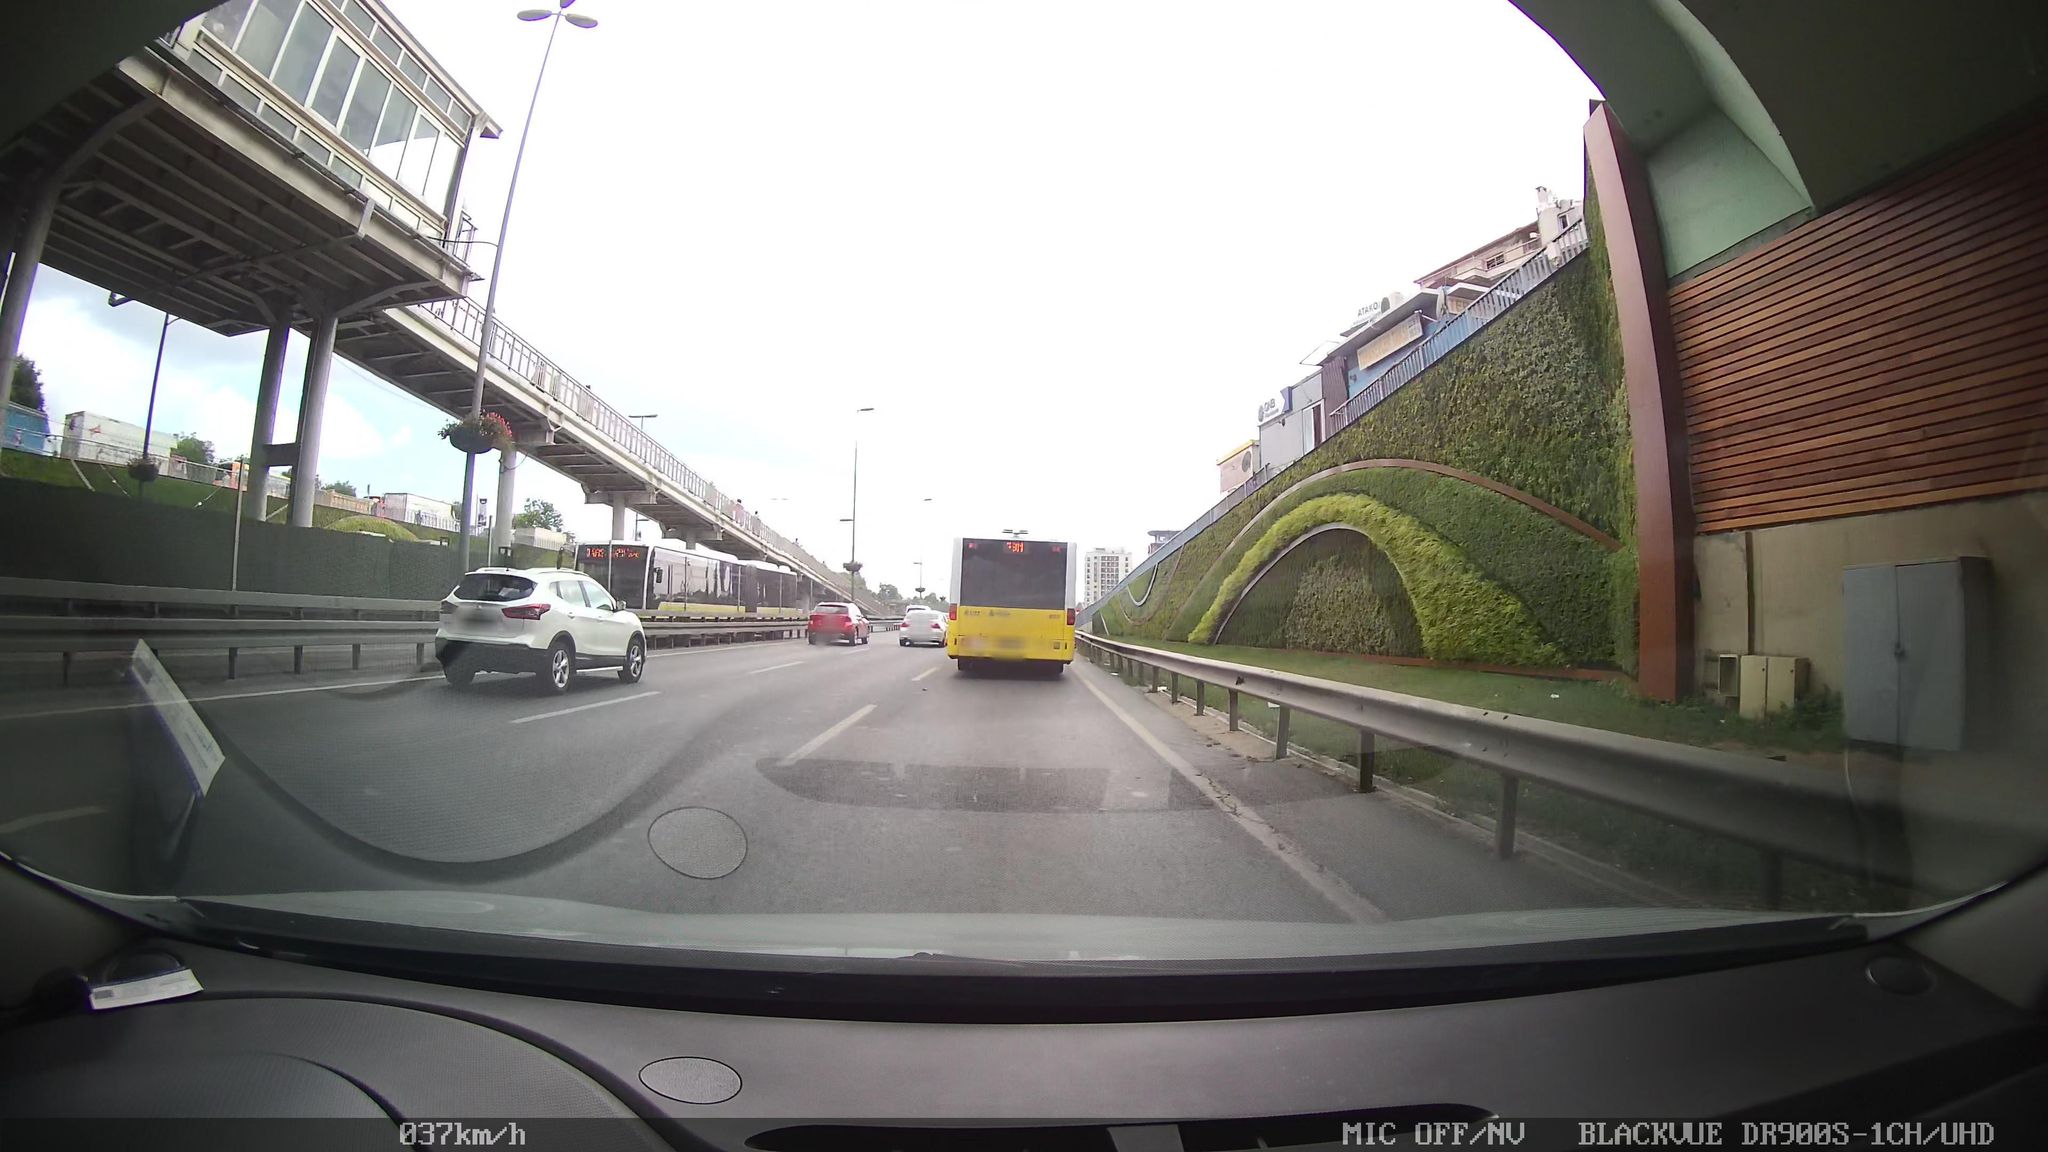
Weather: cloudy
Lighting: day
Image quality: good
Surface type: driving surface
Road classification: residential
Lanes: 3.0
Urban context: urban centre
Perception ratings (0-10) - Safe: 4.32, Lively: 3.27, Beautiful: 4.73, Boring: 4.58, Depressing: 4.53, Wealthy: 1.4